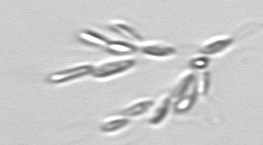
Label: Dinobryon